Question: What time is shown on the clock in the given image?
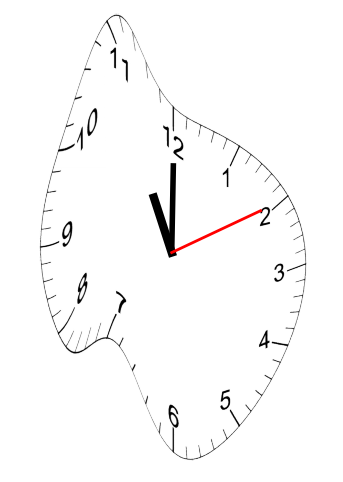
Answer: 11:00:10